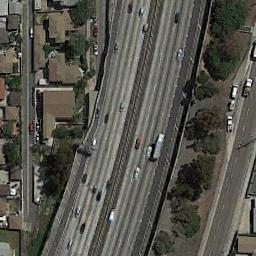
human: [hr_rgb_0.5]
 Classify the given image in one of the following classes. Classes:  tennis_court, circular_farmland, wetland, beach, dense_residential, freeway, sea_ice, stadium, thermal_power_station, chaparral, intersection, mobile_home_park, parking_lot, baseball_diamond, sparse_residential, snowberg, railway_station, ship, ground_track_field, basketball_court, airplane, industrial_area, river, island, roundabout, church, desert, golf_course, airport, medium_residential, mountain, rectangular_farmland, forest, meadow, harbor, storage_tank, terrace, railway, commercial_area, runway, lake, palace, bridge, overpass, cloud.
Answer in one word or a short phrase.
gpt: freeway